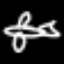
Label: airplane